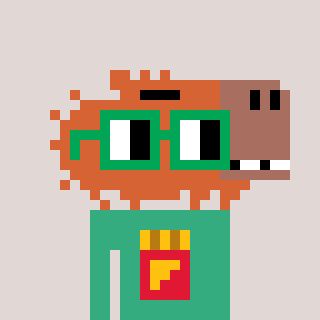
a pixel art character with square green glasses, a capybara-shaped head and a teal-colored body on a warm background